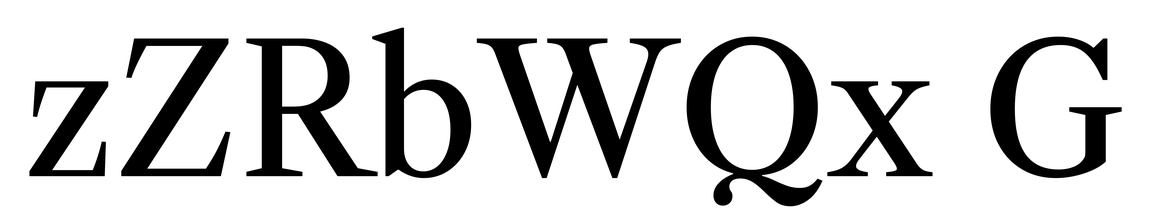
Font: LibreCaslonText_Regular